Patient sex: M
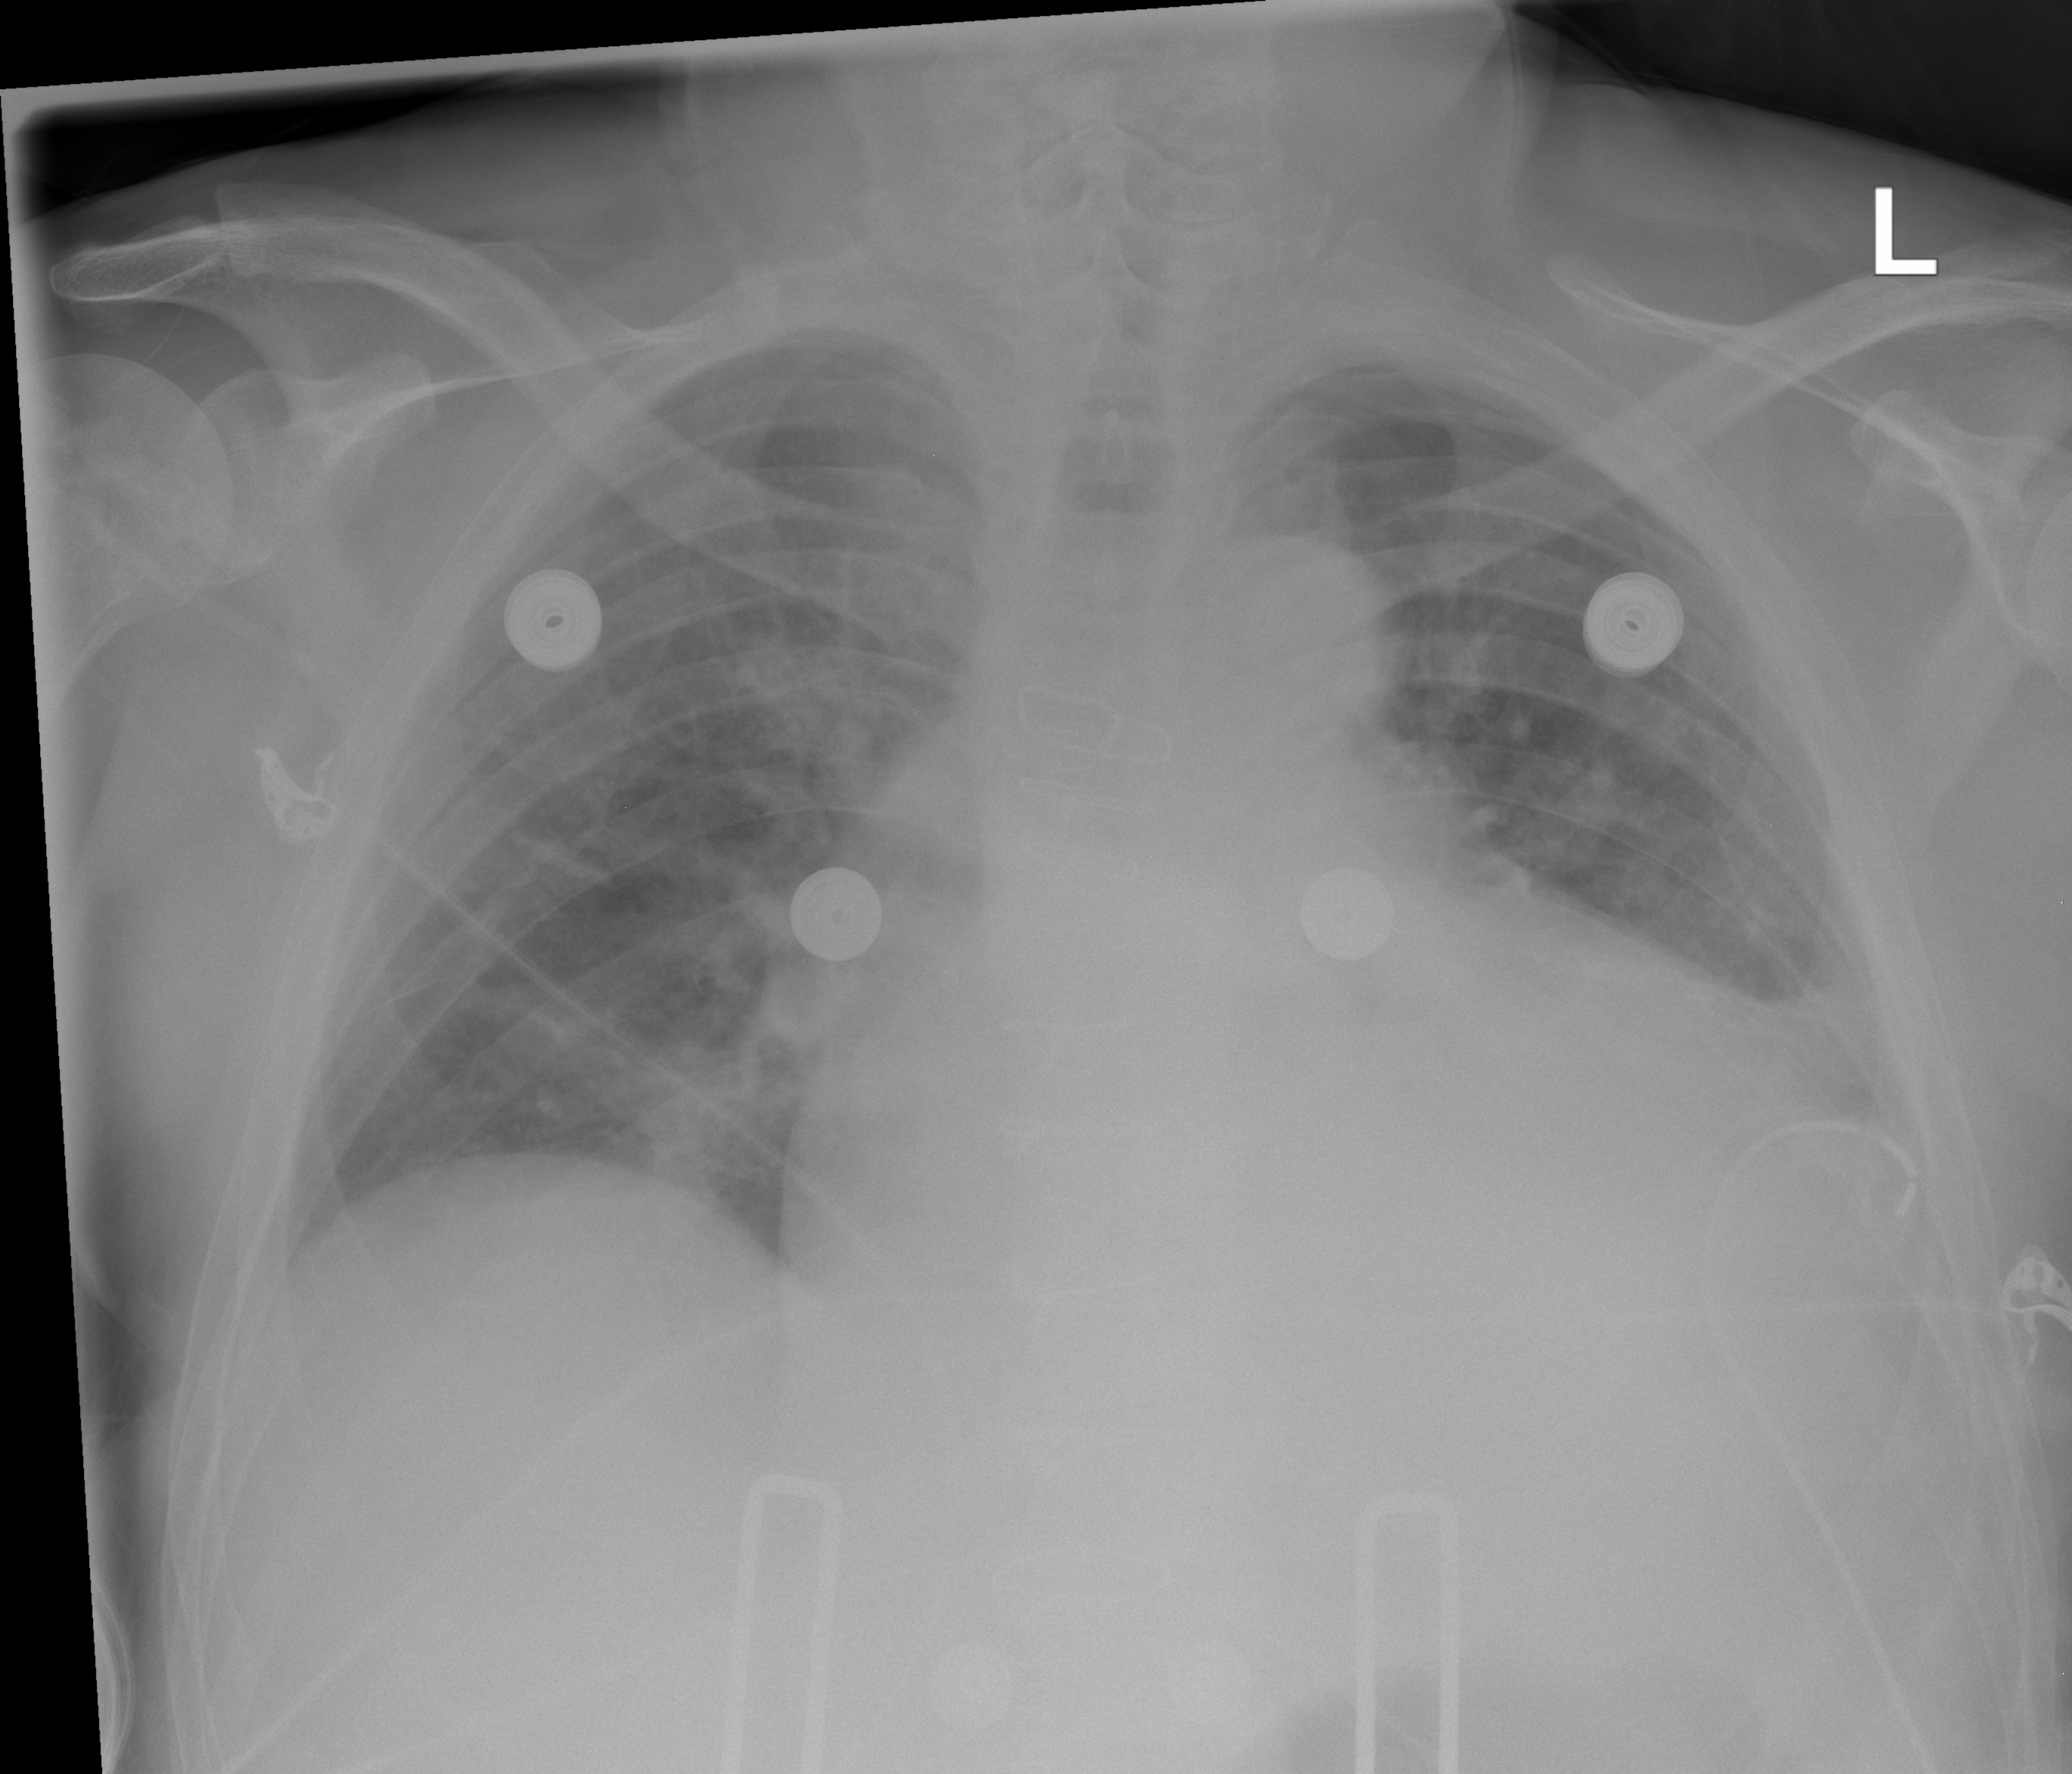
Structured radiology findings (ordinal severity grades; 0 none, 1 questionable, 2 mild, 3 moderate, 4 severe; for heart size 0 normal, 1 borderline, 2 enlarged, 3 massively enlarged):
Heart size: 2
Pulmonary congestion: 2
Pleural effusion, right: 0
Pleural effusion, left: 2
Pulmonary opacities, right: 0
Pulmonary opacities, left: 0
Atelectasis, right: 2
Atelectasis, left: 2